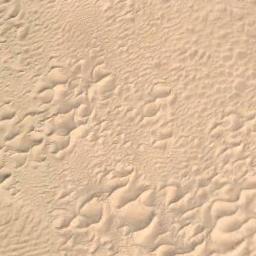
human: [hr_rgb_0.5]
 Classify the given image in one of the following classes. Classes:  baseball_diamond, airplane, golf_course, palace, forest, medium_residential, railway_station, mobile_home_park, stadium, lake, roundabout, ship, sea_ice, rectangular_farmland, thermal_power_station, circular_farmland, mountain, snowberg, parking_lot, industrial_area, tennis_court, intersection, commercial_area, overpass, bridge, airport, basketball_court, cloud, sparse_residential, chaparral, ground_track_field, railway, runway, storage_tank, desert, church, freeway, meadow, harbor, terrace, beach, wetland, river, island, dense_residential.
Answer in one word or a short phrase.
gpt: desert